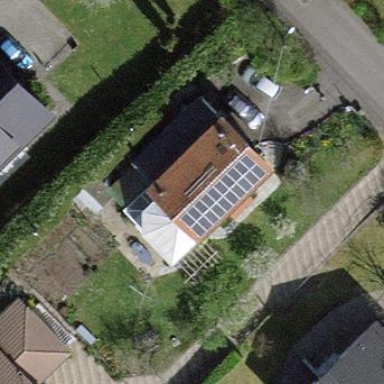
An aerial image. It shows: Garden surrounded by fence.